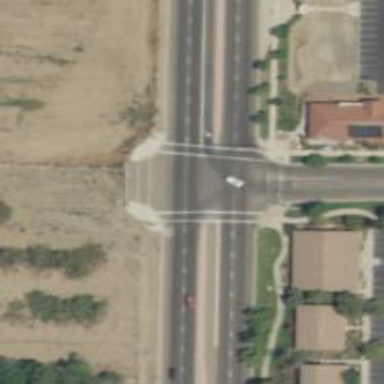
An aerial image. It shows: Crossing with line markings on the road.